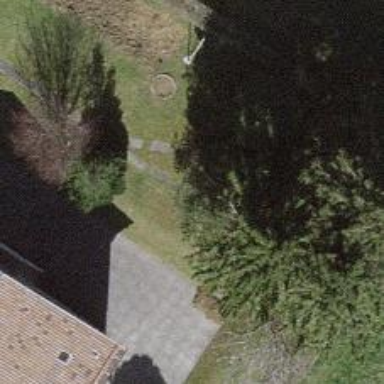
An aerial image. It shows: Urban tree with evergreen needle-leaved foliage.